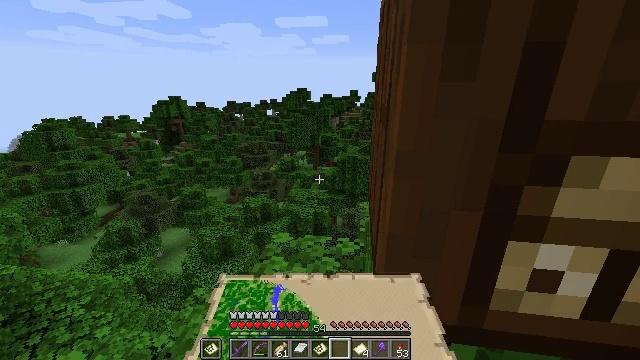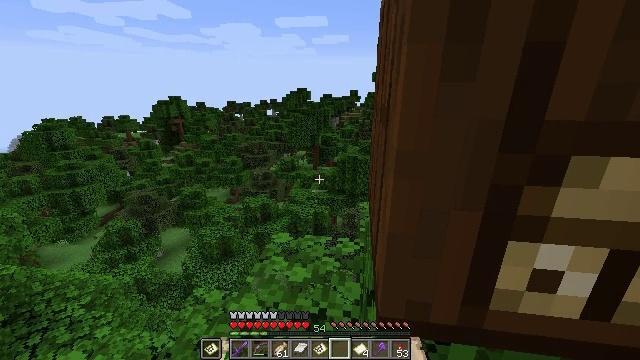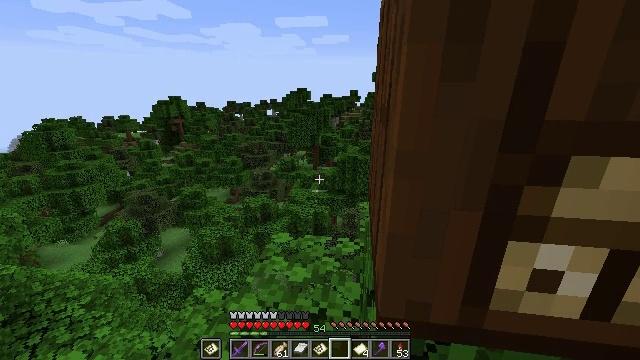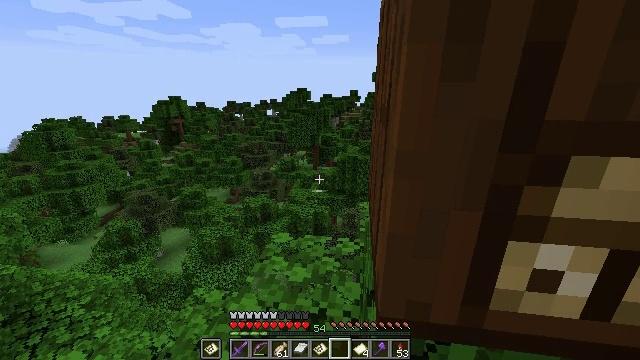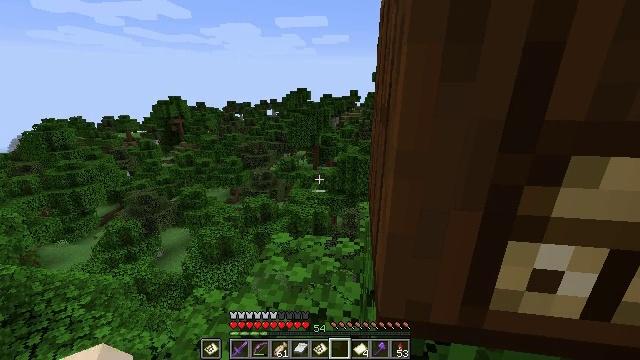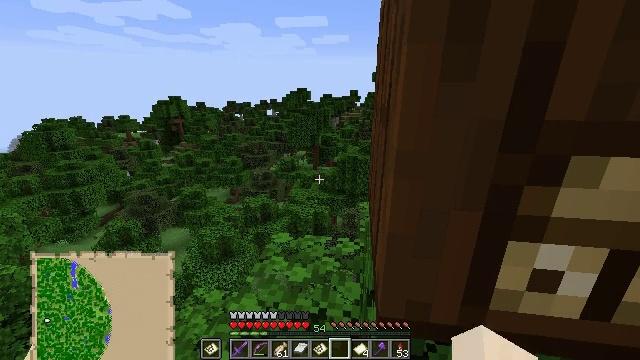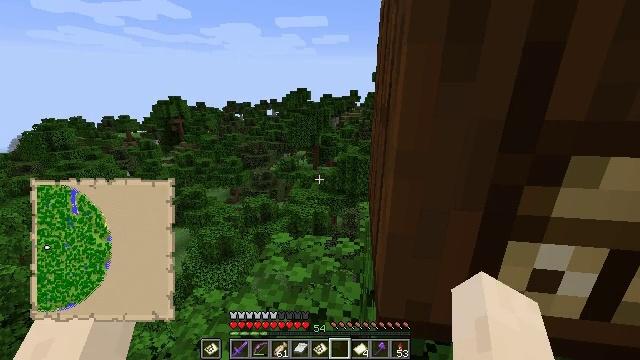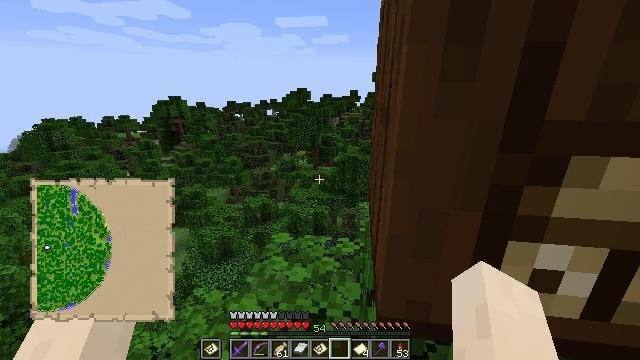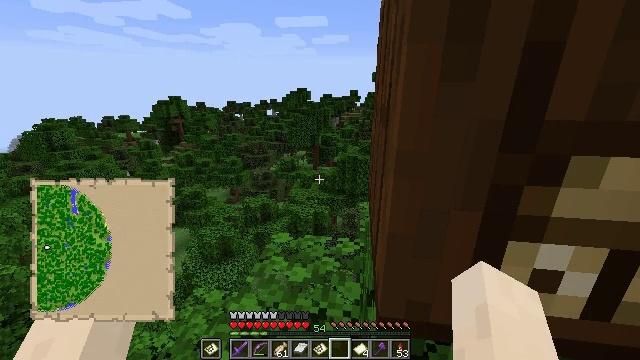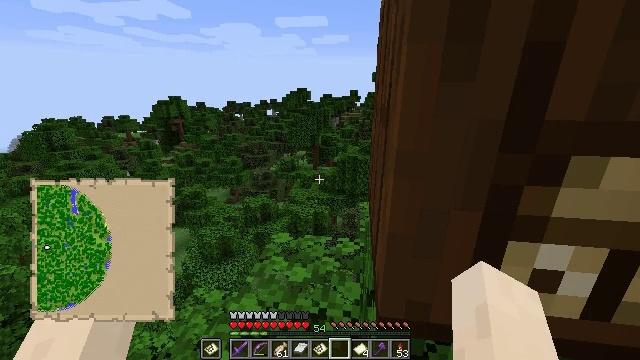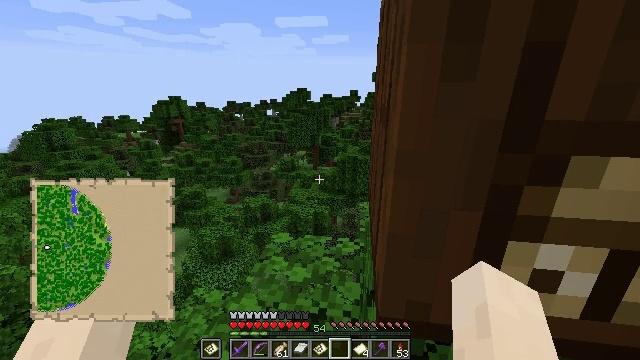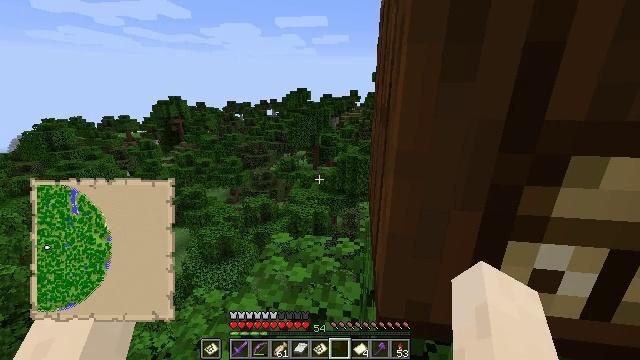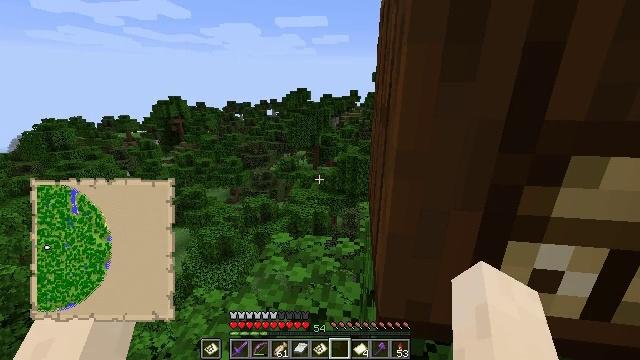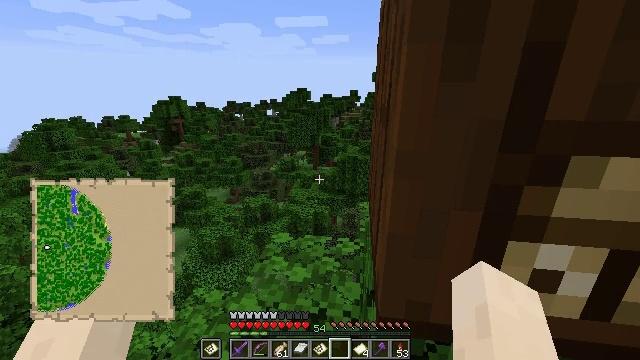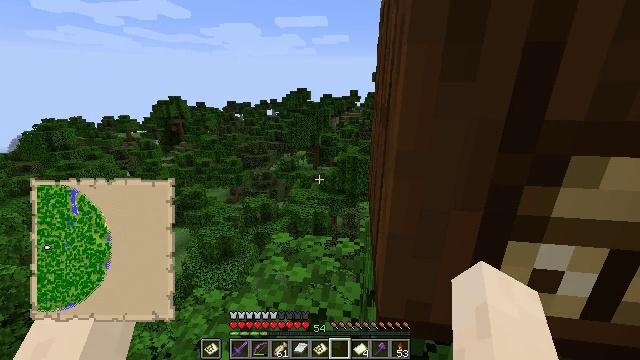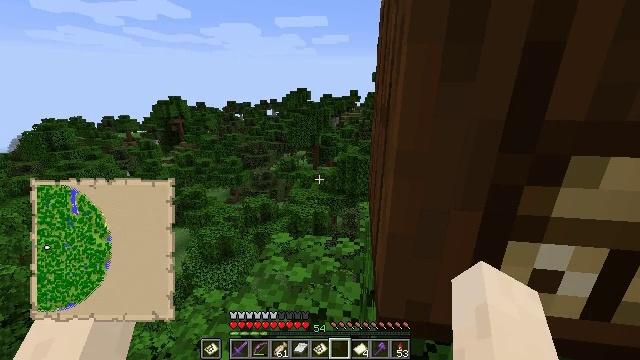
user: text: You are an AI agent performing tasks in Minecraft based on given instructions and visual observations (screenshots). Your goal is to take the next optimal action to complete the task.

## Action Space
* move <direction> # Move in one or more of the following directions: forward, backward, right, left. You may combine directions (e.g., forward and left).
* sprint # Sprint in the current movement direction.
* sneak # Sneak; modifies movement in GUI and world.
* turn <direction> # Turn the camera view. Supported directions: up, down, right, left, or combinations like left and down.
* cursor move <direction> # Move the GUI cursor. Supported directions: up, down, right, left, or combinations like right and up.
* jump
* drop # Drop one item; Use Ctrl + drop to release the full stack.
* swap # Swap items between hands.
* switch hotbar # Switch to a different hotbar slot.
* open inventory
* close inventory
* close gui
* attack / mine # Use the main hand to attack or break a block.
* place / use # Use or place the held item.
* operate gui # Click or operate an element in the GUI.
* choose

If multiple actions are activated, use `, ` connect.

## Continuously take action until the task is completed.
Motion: motion action
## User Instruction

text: Reclaim the cartography table for later use.
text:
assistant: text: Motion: no_op
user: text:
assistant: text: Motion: no_op
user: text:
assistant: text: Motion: no_op
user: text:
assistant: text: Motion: no_op
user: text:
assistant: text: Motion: no_op
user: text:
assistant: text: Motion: no_op
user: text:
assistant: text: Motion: no_op
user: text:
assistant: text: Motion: no_op
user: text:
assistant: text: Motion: no_op
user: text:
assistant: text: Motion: no_op
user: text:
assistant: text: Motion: no_op
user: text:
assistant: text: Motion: no_op
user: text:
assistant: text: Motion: no_op
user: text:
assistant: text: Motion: no_op
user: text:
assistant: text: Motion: no_op
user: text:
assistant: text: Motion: no_op
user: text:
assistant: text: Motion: no_op
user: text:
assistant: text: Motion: no_op
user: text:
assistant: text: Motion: no_op
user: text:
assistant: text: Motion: no_op
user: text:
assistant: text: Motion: no_op
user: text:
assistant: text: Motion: no_op
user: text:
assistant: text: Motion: no_op
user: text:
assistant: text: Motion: no_op
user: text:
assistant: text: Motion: no_op
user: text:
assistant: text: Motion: no_op
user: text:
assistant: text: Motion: move right
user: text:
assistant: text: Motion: move right
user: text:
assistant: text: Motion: move right
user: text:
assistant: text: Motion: move right